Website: bh-photo
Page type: store-pickup
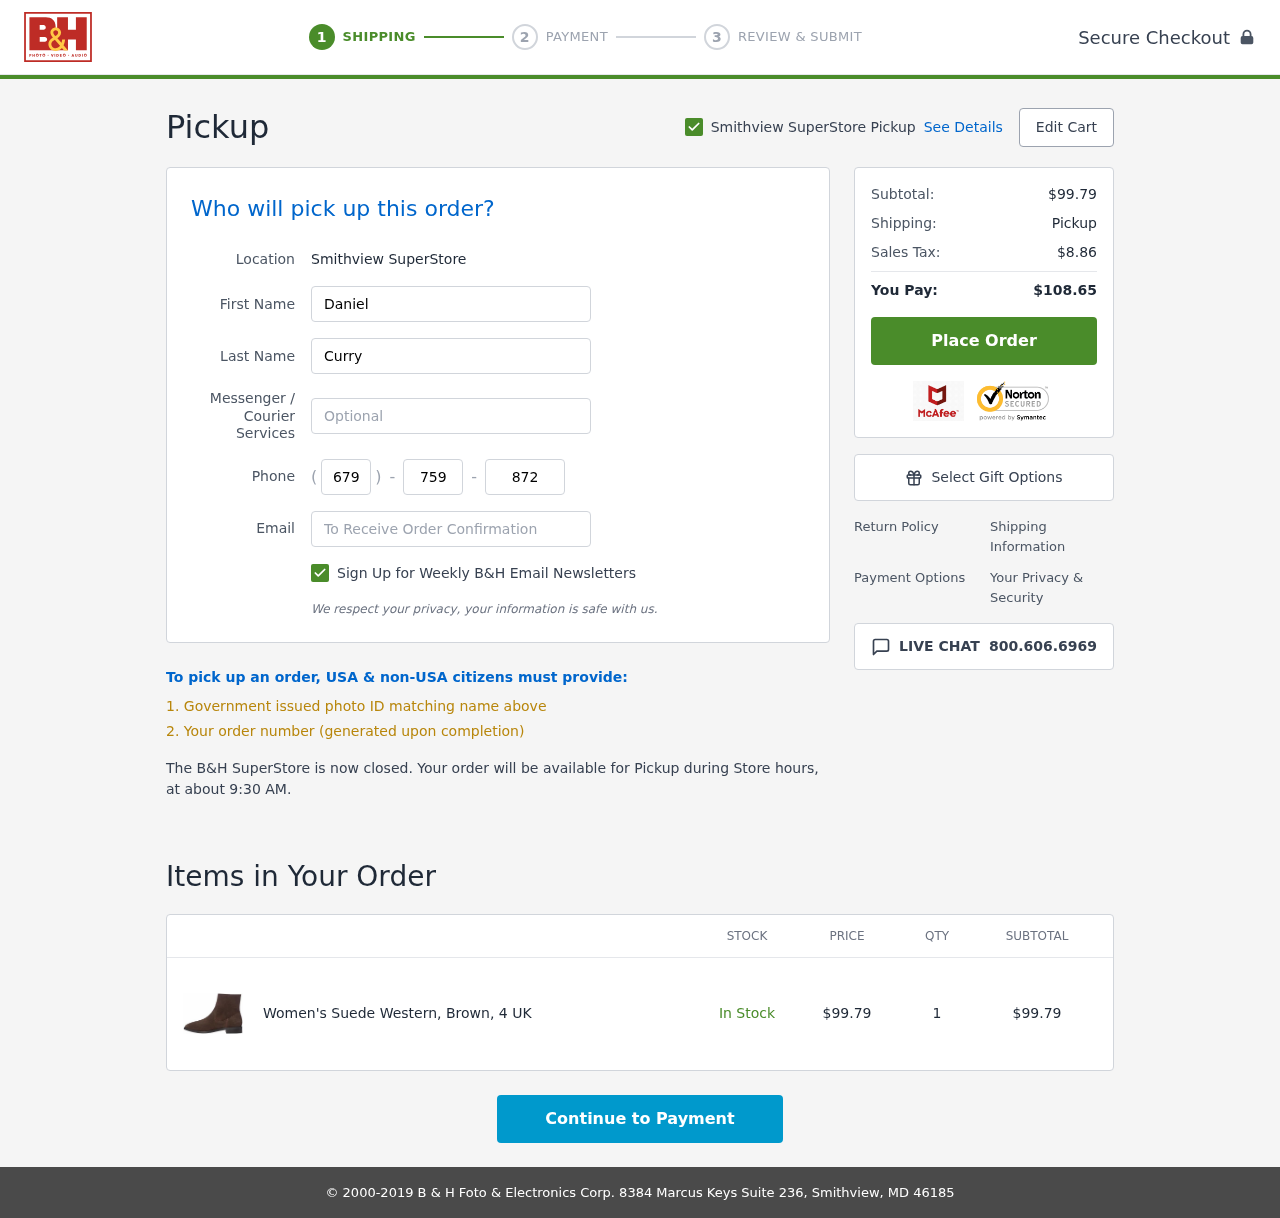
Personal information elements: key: PII_EMAIL
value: daniel_curry@hotmail.com
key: PII_FIRSTNAME
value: Daniel
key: PII_LASTNAME
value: Curry
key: PII_LOCATION1_CITY
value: Smithview SuperStore Pickup
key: PII_LOCATION1_CITY
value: Smithview SuperStore
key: PII_PHONE_AREA
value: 679
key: PII_PHONE_PREFIX
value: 759
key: PII_PHONE_SUFFIX
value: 8728
Product elements: key: PRODUCT1_NAME
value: Women's Suede Western, Brown, 4 UK
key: PRODUCT1_PRICE
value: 99.79
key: PRODUCT1_QUANTITY
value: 1
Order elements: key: ORDER_SUBTOTAL
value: $99.79
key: ORDER_TAX
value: $8.86
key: ORDER_TOTAL
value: $108.65